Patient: sex M, age 30
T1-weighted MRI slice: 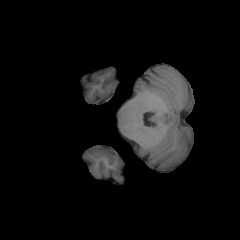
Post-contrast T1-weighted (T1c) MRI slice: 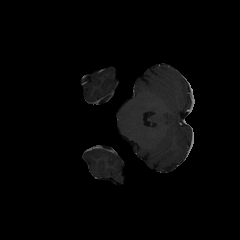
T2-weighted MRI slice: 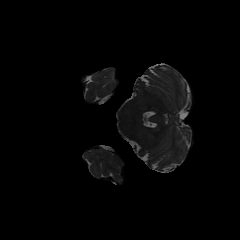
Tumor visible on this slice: no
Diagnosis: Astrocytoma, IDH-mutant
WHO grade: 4